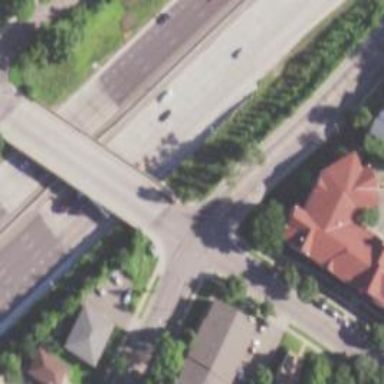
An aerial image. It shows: Unmarked crossing on footway.